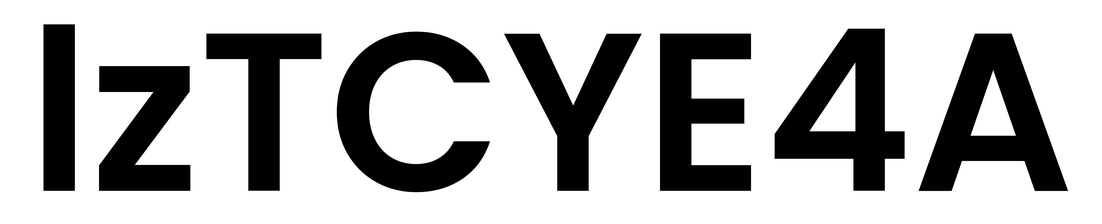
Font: Poppins-SemiBold